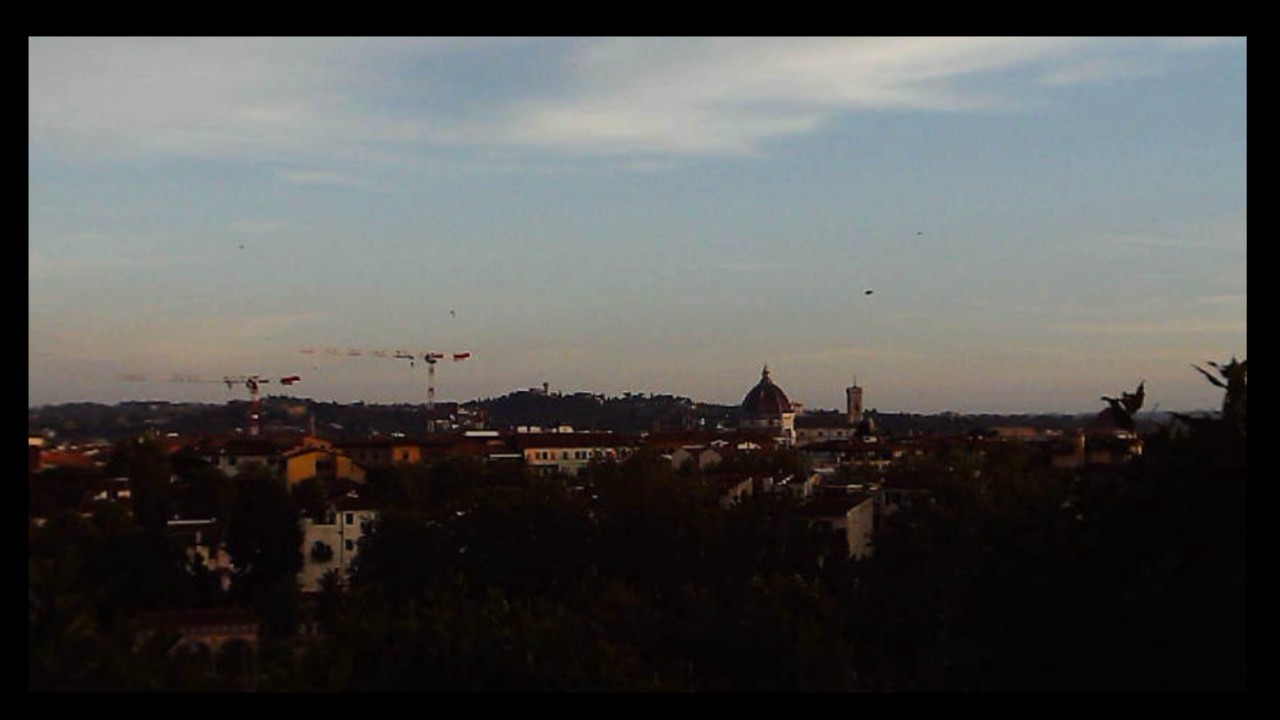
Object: Betafpv air75